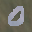
Label: 0